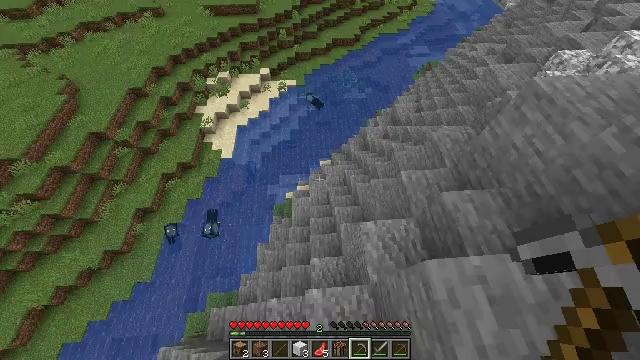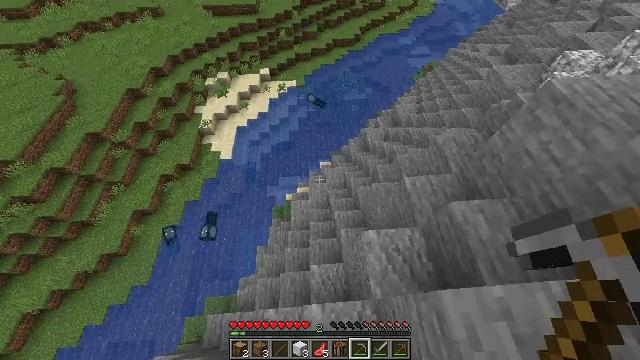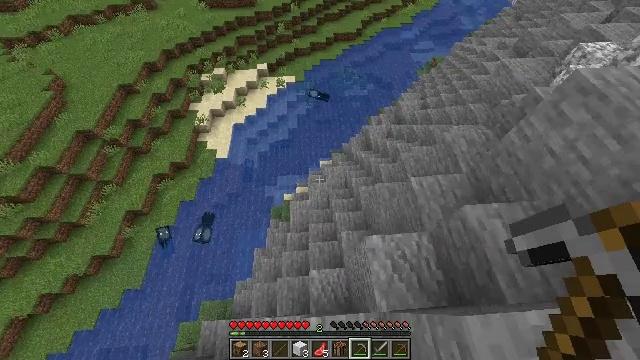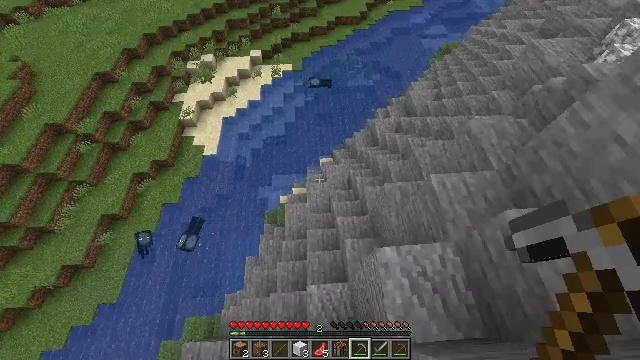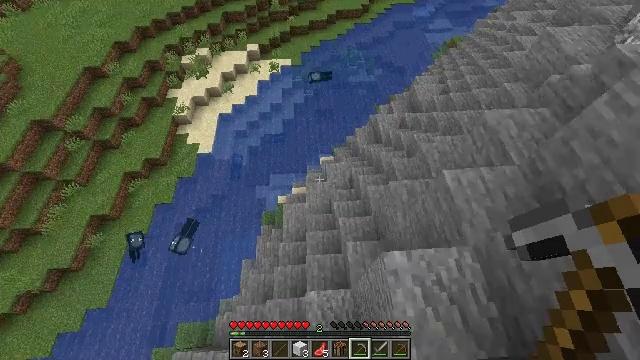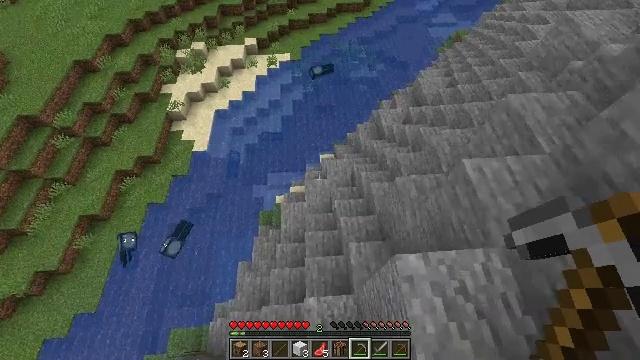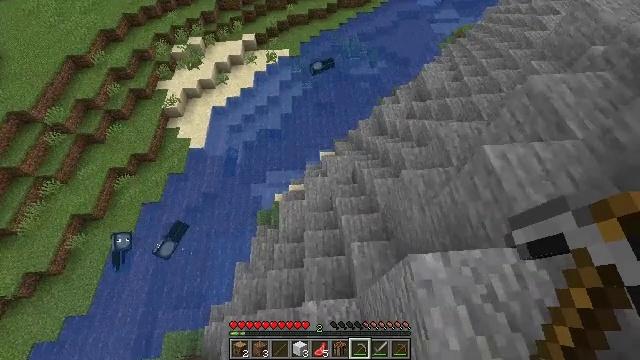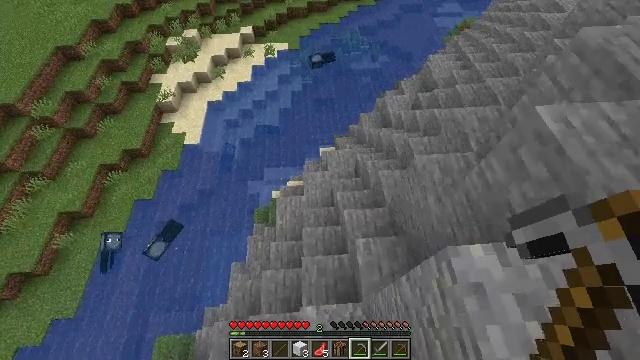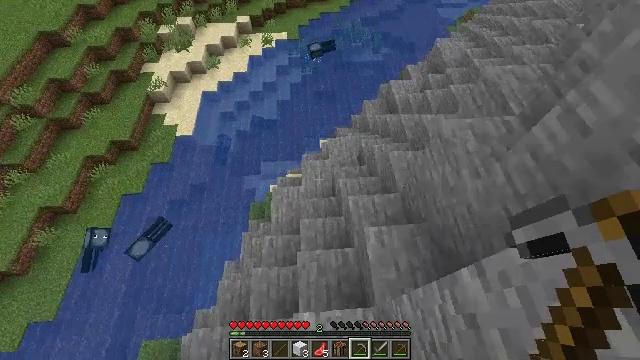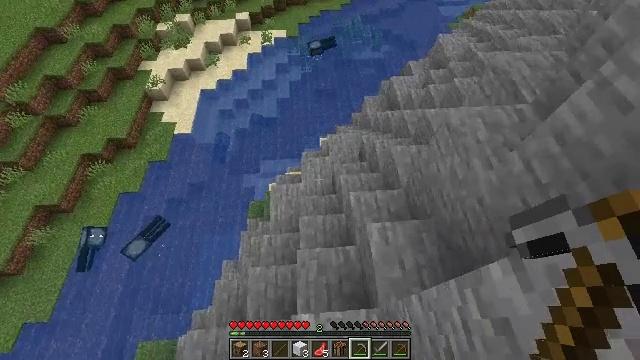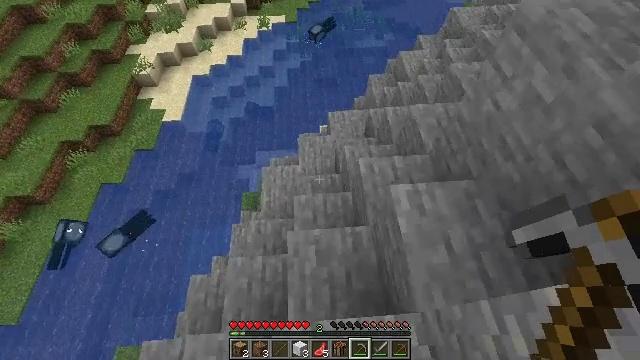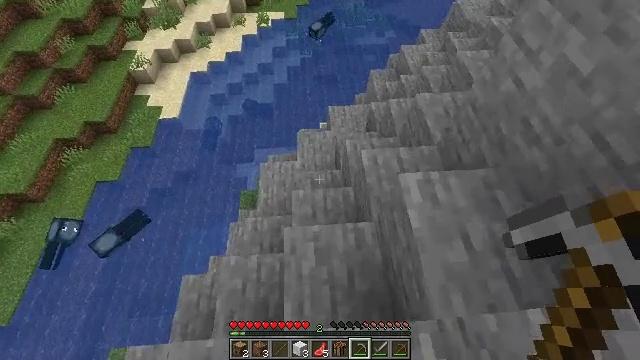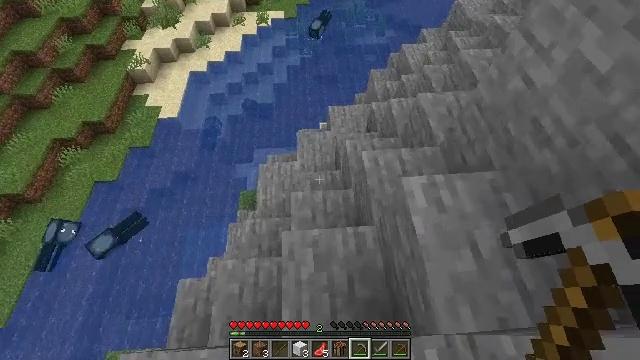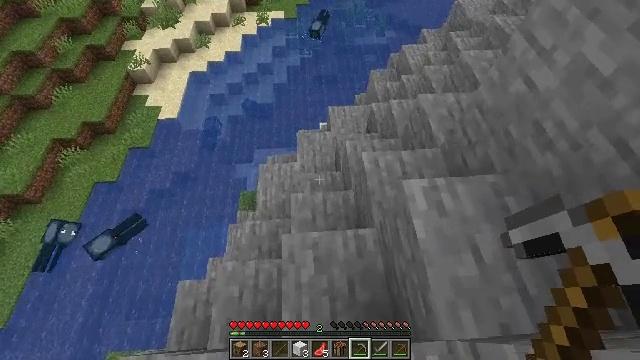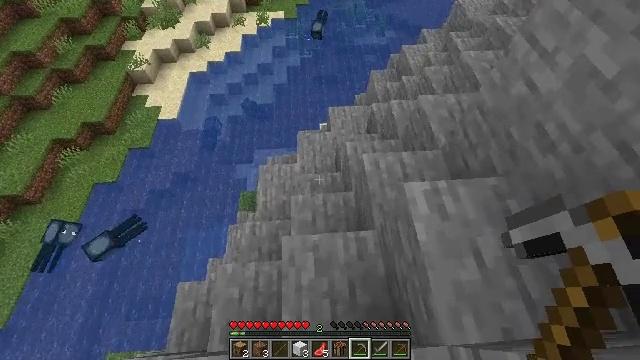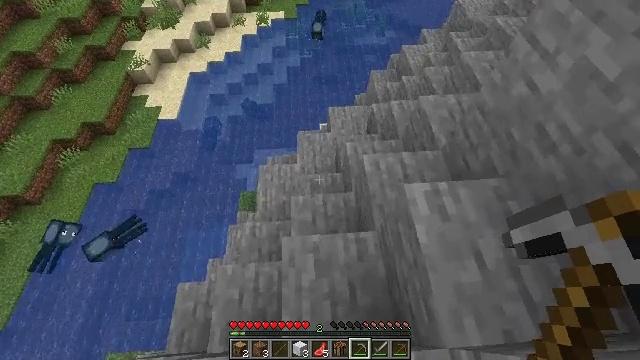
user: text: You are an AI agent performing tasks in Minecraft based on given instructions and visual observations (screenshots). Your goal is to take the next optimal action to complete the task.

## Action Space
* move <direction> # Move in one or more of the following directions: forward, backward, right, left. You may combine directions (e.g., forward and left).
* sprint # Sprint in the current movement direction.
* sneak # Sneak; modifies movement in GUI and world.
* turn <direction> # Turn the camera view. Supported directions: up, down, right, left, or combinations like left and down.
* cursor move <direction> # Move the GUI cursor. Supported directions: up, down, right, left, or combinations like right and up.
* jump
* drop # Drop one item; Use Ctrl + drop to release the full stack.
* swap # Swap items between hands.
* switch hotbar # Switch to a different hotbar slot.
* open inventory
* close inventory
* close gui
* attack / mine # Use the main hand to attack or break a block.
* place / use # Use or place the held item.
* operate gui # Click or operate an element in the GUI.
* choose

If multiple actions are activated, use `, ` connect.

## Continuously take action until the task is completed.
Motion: motion action
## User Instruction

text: Harvest tall grass for seeds.
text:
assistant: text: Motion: no_op
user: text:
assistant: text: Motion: no_op
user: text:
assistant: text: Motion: no_op
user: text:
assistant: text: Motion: no_op
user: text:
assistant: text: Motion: no_op
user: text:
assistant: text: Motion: no_op
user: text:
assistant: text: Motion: no_op
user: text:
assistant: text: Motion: no_op
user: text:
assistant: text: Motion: no_op
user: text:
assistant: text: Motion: no_op
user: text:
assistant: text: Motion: no_op
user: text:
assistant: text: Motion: no_op
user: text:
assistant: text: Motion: no_op
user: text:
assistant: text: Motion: no_op
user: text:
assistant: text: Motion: no_op
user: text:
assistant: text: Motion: no_op
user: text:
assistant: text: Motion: no_op
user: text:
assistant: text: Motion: no_op
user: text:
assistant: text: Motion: no_op
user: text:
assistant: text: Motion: no_op
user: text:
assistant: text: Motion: move forward
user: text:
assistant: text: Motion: move forward
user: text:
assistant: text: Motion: move forward, turn left
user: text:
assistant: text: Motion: move forward, turn left and up
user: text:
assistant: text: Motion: move forward, turn up
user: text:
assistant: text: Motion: move forward
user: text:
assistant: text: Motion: move forward
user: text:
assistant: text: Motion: move forward
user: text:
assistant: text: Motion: move forward
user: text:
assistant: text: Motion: move forward